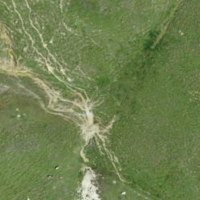
EUNIS habitat code: 26
Species observed at this site:
Arnica montana